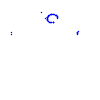
Particle: kaon